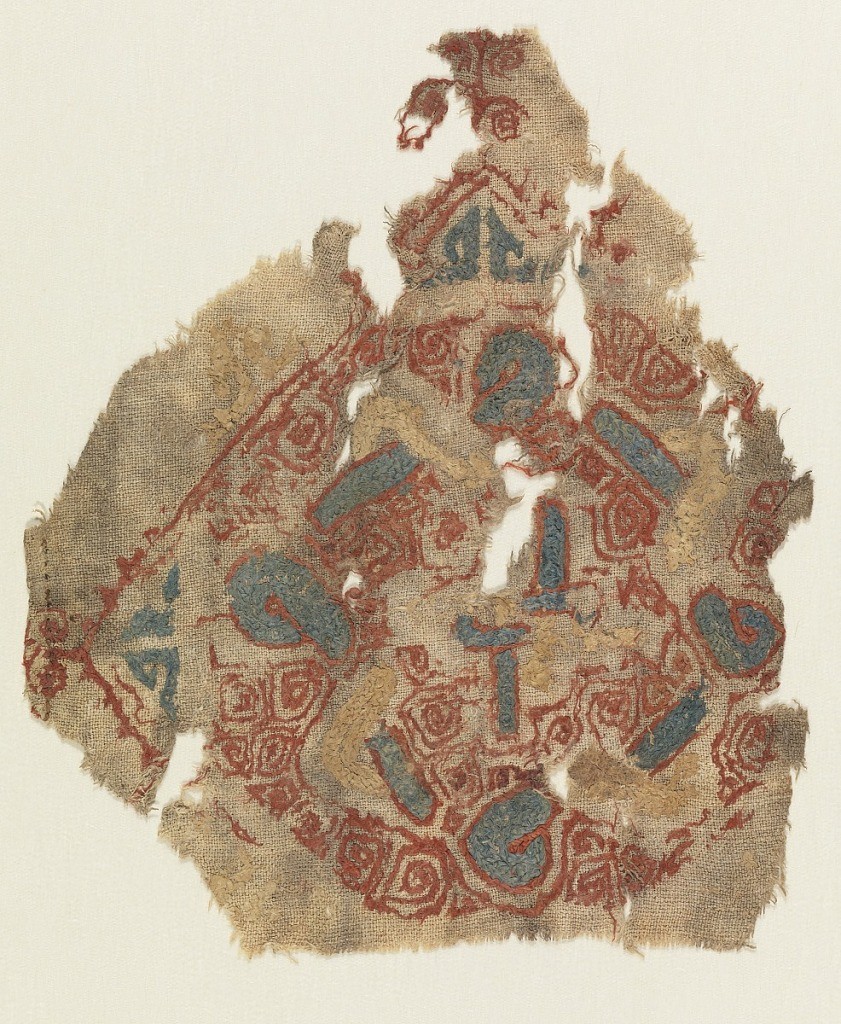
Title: Medallion fragment
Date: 13th century
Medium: silk on linen Technique: embroidered
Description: Fragment of a diamond-shaped medallion with an interlacing pattern in blue, red and off-white.